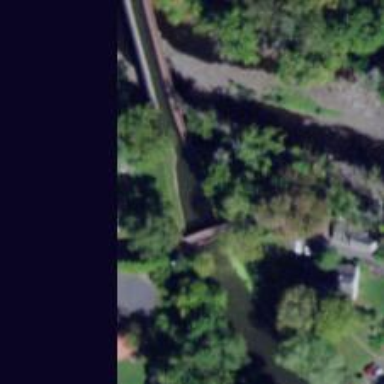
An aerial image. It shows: Aqueduct bridge over canal.